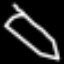
Label: pencil